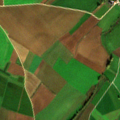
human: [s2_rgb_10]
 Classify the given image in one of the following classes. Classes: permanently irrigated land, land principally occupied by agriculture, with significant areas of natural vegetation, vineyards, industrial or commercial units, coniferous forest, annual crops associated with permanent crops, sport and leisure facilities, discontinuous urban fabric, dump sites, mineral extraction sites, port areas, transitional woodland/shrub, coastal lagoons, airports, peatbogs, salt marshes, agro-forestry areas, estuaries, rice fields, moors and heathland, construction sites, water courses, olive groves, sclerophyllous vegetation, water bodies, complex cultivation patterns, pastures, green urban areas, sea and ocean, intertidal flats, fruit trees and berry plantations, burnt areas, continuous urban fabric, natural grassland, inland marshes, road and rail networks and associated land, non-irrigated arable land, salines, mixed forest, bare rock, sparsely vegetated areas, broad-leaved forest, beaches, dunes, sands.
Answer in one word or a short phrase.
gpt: non-irrigated arable land, pastures, complex cultivation patterns